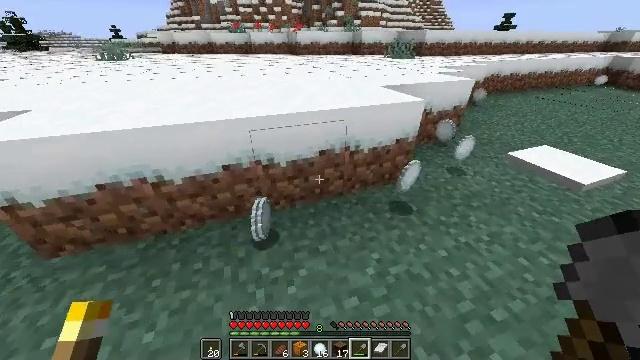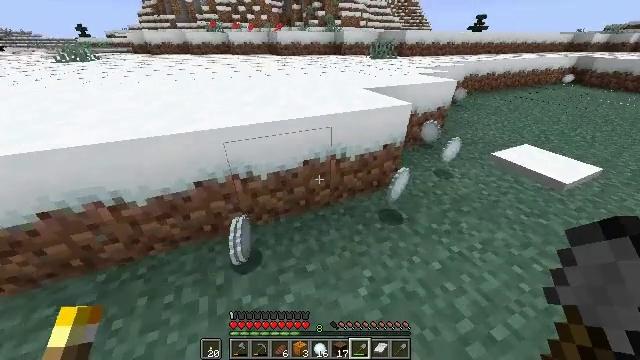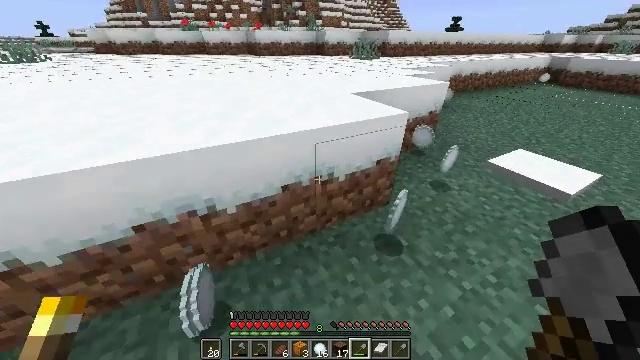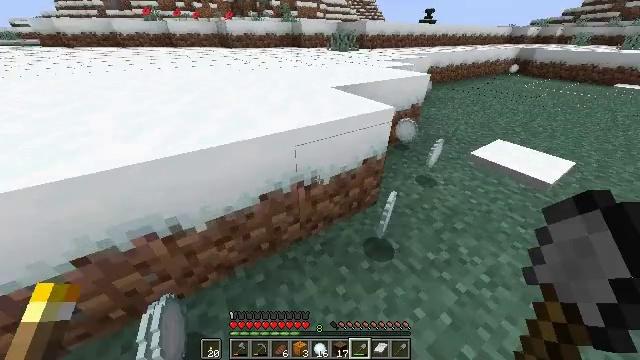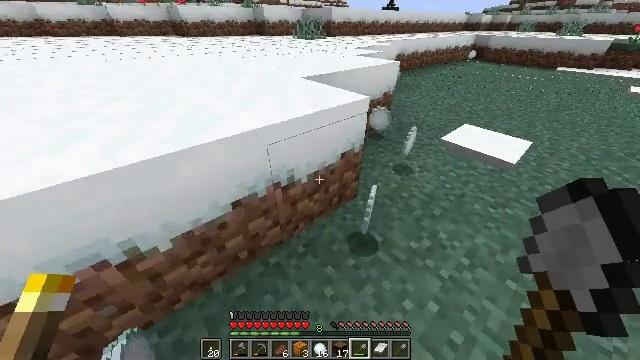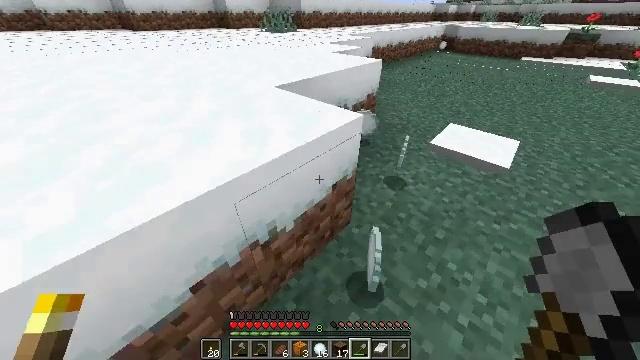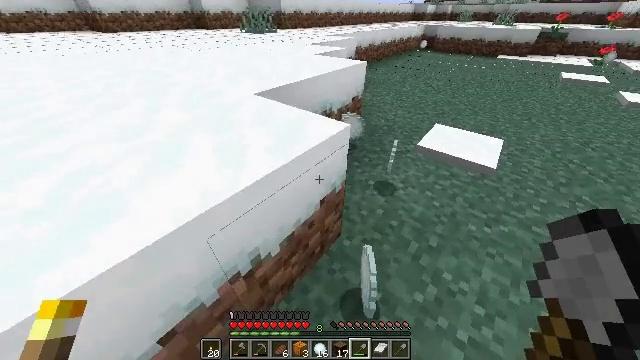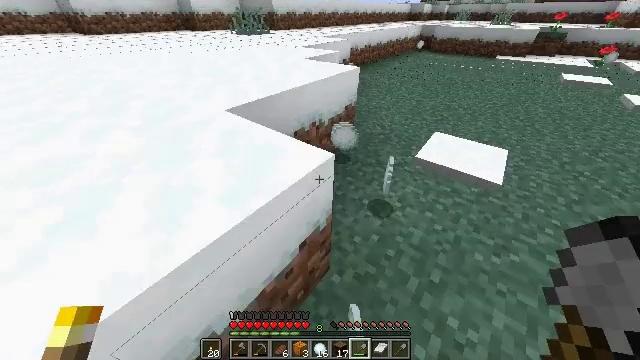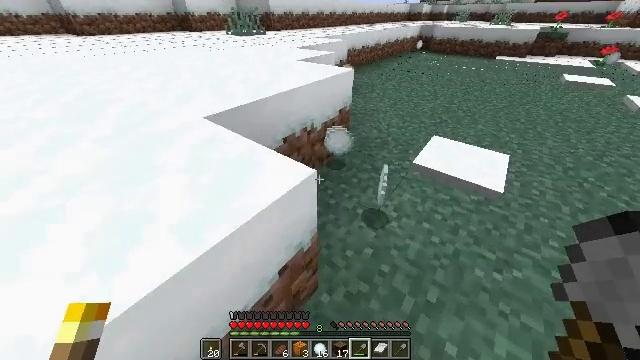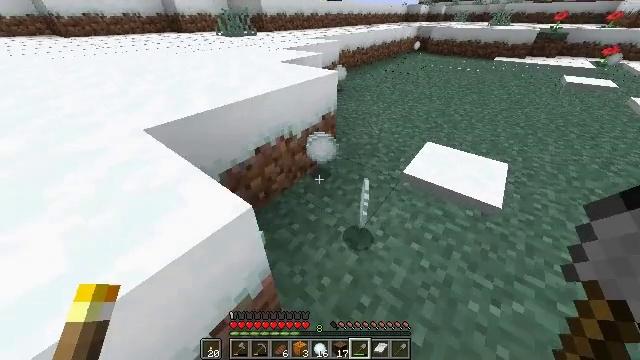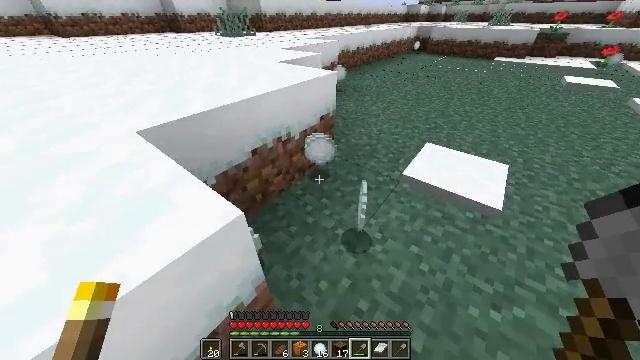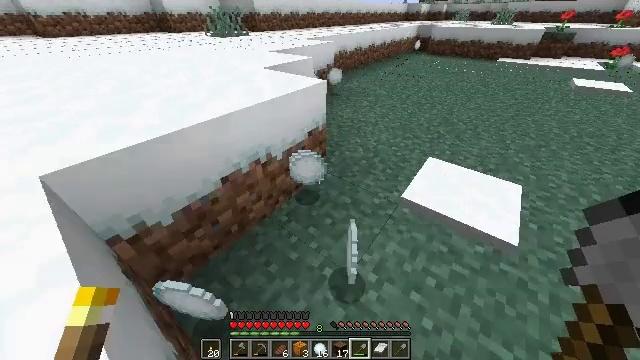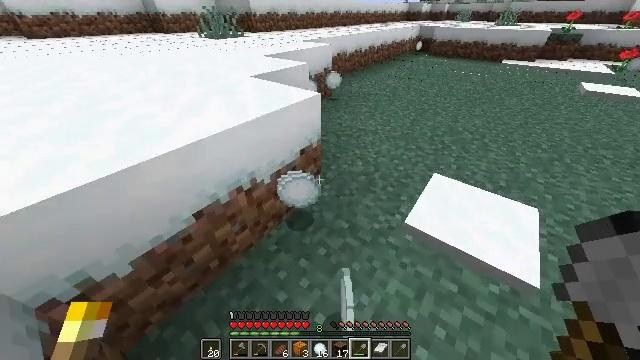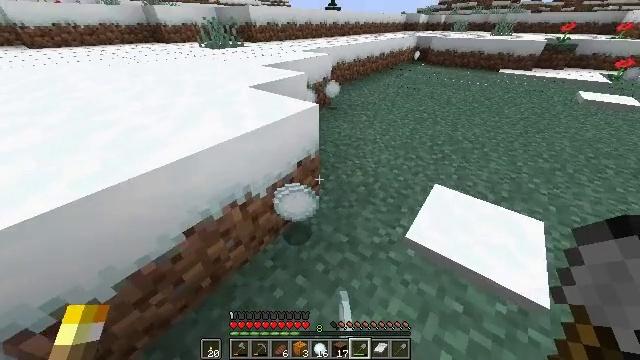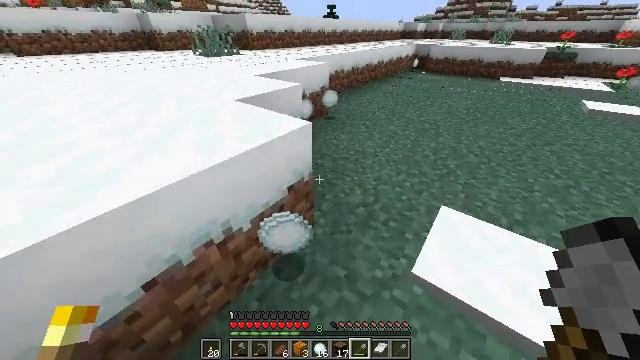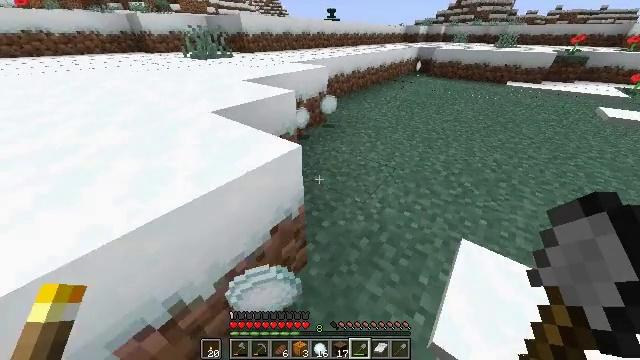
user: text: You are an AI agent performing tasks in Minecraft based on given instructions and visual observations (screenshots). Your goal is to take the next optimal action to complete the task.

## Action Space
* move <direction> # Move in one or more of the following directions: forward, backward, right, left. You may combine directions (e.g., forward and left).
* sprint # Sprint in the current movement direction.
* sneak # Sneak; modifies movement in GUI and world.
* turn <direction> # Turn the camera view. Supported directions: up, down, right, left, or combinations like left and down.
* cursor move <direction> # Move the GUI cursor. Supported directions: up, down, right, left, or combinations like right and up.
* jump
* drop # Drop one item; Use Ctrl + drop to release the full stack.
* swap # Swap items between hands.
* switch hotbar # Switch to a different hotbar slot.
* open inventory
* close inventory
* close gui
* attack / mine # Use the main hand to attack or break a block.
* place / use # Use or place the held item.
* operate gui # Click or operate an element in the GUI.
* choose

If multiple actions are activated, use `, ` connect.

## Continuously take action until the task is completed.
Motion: motion action
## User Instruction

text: Mine the snow on the ground.
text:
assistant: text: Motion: move forward, sprint, turn right
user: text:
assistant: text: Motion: move forward, sprint, turn right
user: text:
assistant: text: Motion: move forward, sprint, turn right and down
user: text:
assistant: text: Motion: move forward, sprint, turn right and down
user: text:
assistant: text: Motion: move forward, sprint, turn right and down
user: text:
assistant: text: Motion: move forward and move right, sprint, turn right
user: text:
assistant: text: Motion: move forward and move right, sprint
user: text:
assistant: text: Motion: move forward and move right, sprint
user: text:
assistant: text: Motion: move forward and move right, sprint
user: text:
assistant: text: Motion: move forward, sprint
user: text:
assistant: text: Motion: move forward, sprint
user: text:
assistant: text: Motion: move forward, sprint
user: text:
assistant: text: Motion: move forward, sprint, turn up
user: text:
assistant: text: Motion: move forward, sprint, turn up
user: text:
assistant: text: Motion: move forward, sprint
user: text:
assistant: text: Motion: move forward, sprint
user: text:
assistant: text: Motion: move forward, sprint, turn right
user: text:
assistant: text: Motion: move forward, sprint, turn right
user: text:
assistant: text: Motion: move forward and move right, sprint
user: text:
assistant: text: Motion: move forward and move right, sprint
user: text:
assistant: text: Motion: move forward and move right, sprint, turn left
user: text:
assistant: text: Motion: move forward and move right, sprint, turn left
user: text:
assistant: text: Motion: move forward, sprint, turn left and up
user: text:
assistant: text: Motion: move forward, sprint, turn left and up
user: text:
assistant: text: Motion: move forward, sprint, turn left and up
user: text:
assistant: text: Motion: move forward, sprint, turn left
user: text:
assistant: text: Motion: move forward, sprint
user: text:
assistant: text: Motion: move forward, sprint, turn left
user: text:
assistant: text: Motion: move forward, sprint, turn left
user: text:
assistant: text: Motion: move forward, sprint